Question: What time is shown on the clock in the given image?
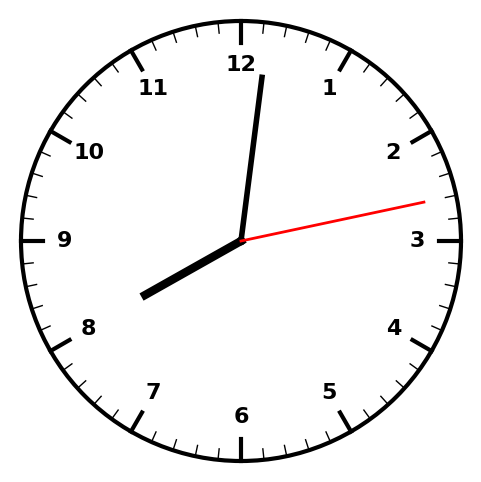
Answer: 08:01:13